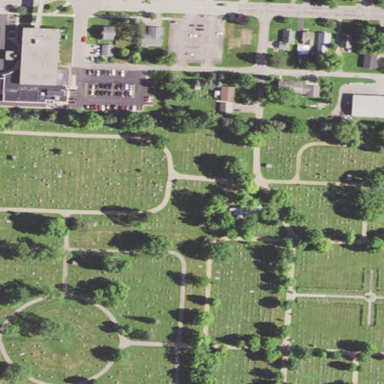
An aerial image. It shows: Cemetery.